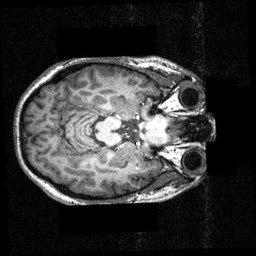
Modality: T1w
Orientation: axial
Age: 22
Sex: female
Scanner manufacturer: siemens
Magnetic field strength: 3.951 T
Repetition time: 1.5 s
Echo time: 0.00335 s